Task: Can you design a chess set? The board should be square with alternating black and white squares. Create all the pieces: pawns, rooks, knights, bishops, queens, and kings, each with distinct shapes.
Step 1854:
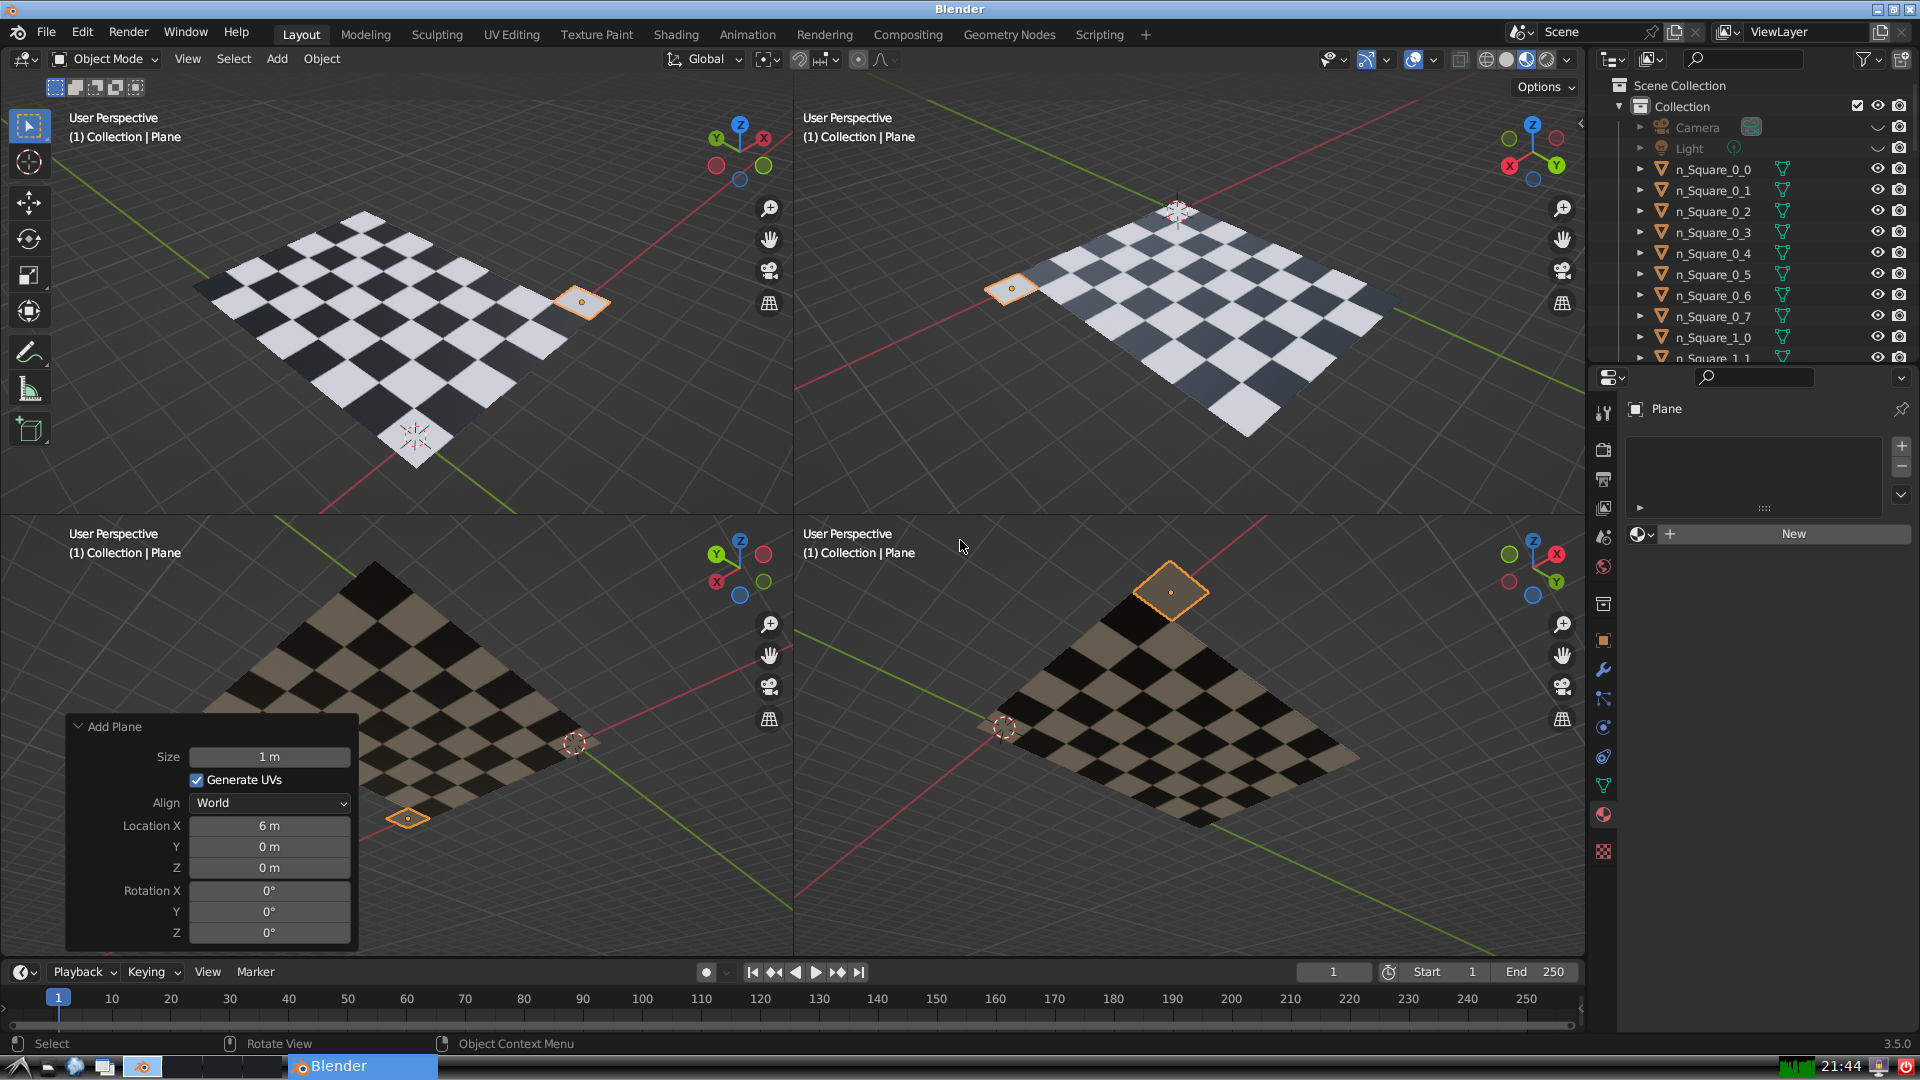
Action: {"mouse_move": [1608, 631]}